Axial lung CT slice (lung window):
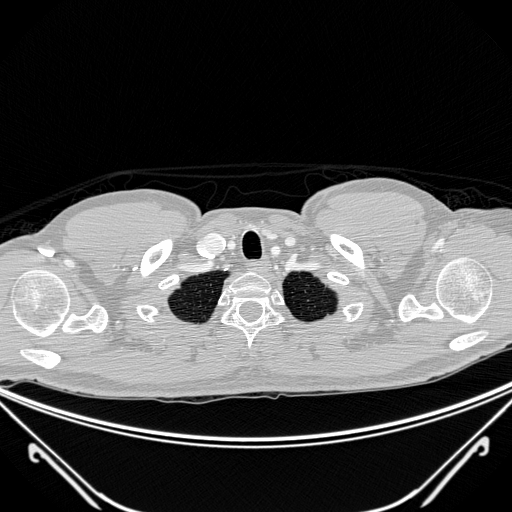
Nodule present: no